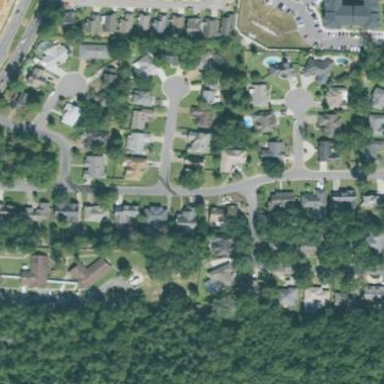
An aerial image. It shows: Single-family residential area.